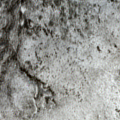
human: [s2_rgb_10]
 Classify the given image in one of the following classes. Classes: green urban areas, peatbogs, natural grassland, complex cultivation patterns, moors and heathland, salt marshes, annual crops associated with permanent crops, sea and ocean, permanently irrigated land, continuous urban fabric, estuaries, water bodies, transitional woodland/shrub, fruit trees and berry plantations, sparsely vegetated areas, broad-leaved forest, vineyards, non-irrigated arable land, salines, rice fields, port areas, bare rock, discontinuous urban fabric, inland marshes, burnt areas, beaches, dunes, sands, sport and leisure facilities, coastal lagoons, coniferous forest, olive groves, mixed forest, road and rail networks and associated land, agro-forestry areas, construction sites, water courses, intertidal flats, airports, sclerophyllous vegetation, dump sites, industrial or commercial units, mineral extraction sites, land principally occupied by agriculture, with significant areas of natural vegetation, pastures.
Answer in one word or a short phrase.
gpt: broad-leaved forest, coniferous forest